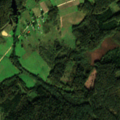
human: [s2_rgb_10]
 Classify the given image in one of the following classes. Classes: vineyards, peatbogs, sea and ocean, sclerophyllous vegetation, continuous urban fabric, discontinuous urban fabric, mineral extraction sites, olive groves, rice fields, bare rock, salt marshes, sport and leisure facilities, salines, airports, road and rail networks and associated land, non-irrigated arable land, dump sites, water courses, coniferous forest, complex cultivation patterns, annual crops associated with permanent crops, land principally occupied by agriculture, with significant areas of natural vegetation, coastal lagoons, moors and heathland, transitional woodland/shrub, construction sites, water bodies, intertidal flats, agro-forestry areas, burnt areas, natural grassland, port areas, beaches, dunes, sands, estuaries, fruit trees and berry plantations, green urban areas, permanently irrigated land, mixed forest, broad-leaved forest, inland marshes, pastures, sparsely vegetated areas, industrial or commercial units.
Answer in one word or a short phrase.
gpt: non-irrigated arable land, complex cultivation patterns, broad-leaved forest, coniferous forest, mixed forest, transitional woodland/shrub